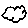
Label: cloud